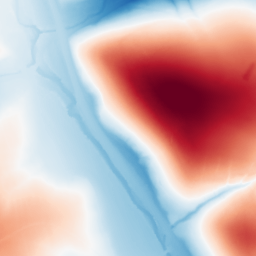
Category: trend_removal
Decomposition family: polynomial_high
Decomposition parameters: degree: 6
Upsampling method: cubic_catmull_rom
Upsampling parameters: scale: 2
Upsampling scale: 2